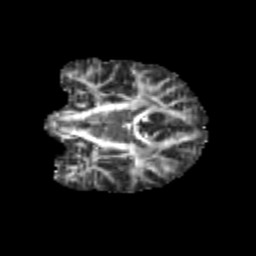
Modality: FA
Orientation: coronal
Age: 13
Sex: male
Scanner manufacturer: siemens
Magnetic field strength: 3 T
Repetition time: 3.8 s
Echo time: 0.07 s